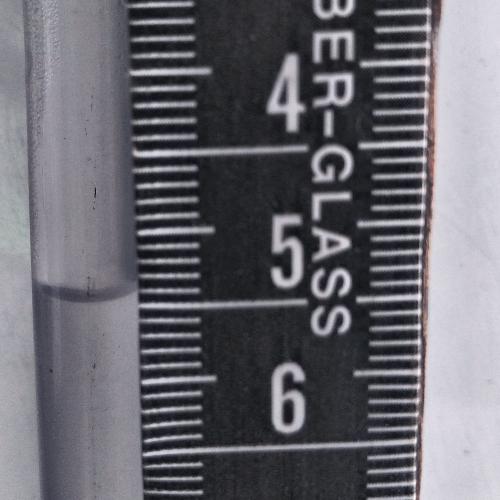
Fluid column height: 5.4 cm